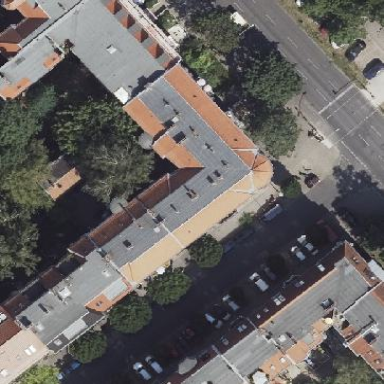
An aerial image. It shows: Quadruple saltbox roof shape on apartment building.